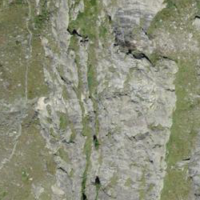
EUNIS habitat code: 31
Species observed at this site:
Oxytropis campestris